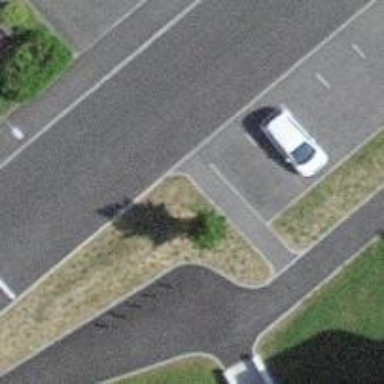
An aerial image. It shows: Kerb serving as barrier.